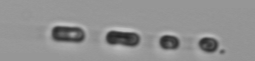
Label: Skeletonema